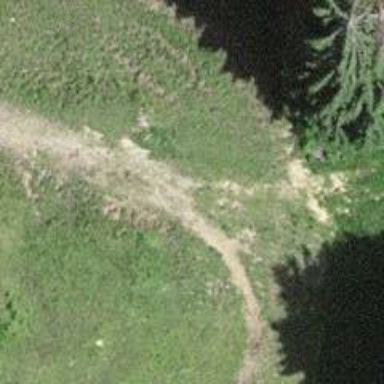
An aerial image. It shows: Track with grass surface. The track type is grade3.